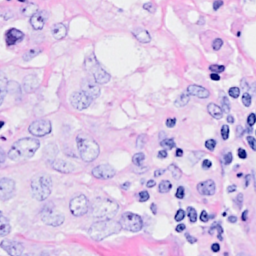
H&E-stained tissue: Breast